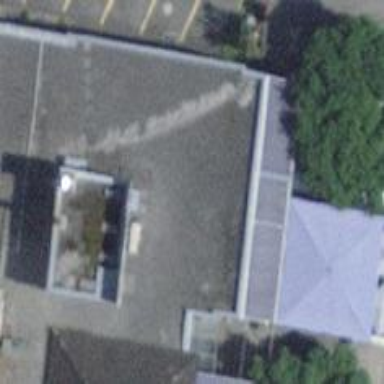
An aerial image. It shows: Restaurant.